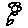
Label: flower